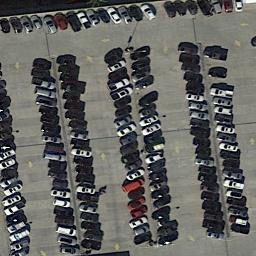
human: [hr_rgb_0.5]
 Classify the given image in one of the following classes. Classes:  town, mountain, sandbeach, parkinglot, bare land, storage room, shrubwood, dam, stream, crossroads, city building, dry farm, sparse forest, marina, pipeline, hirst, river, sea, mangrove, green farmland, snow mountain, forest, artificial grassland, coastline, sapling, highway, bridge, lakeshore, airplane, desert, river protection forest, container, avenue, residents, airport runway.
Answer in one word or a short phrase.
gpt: parkinglot